Question: I am clamping image sizes with CSS:
'''
#somewhere img {
width: 160px;
height: 90px;
}
'''
When all images load properly, my page layout looks good. On the other hand, if any particular image does not load, my page layout gets screwed up because the broken image will occupy 0px by 0px. Elements around that broken image will scrunch upwards. How do I make broken images still respect the CSS dimensions so my layout doesn't collapse?

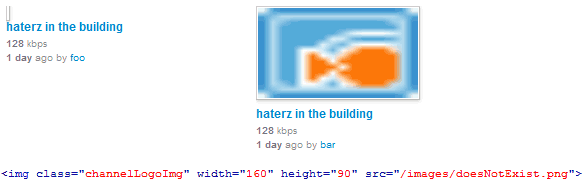
Answer: Adding 'display: block' to 'img' should be good enough:
'''
#somewhere img {
width: 160px;
height: 90px;
display: block;
}
'''
---
If that somehow doesn't work, then wrapping the 'img' in another element .
'''
<span><img class="channelLogoImg" width="160" height="90" src="" /></span>
#somewhere span, #somewhere img {
width: 160px;
height: 90px;
display: block;
}
'''
I chose 'span' because that's the usual choice for frivolous wrappers.